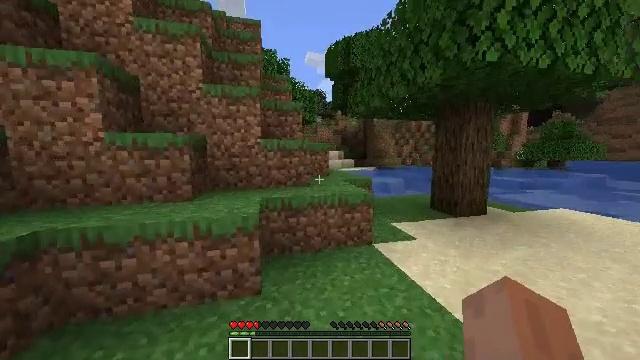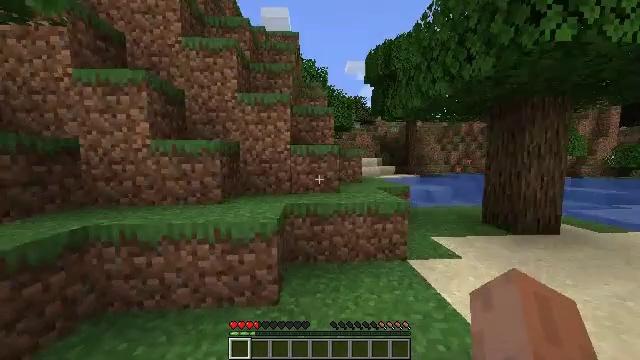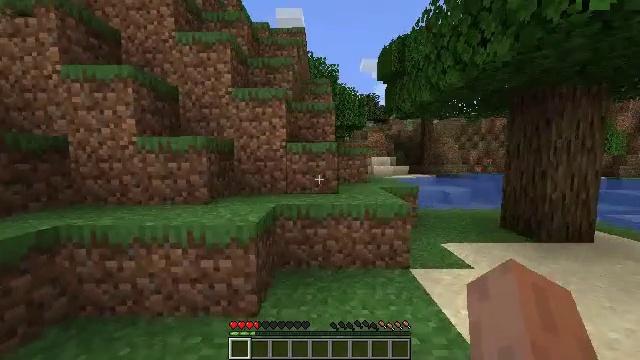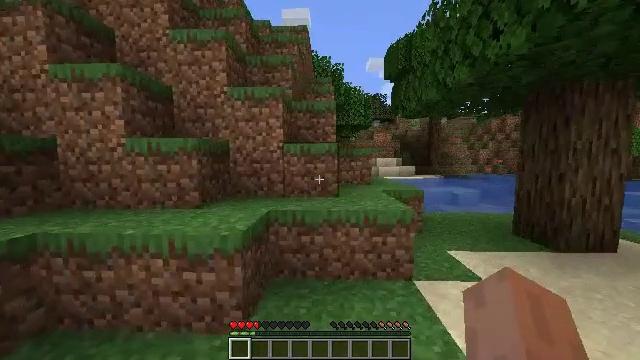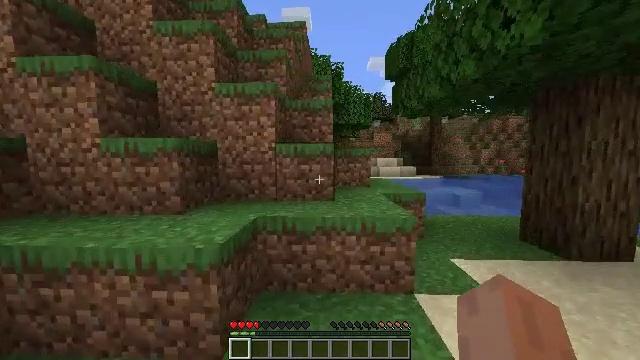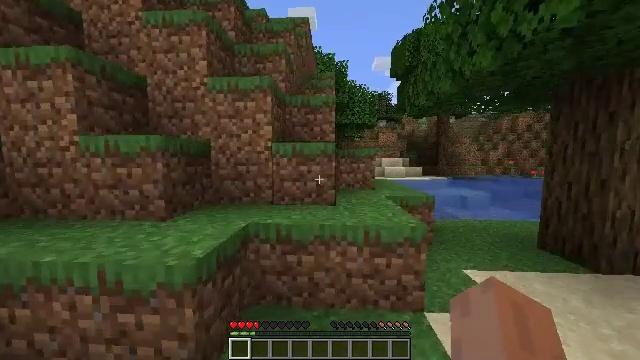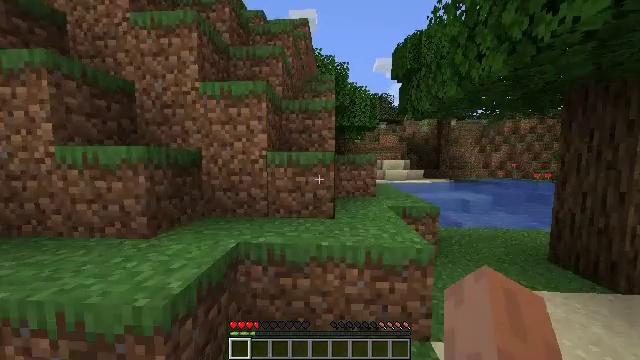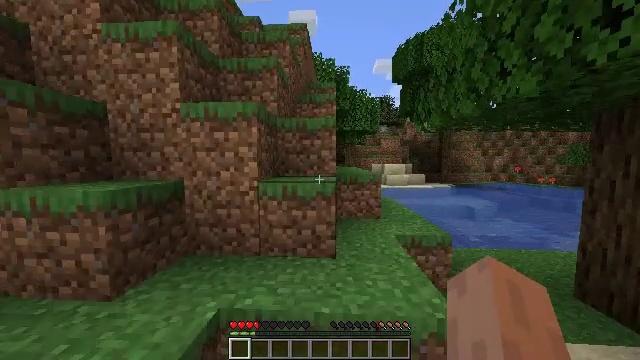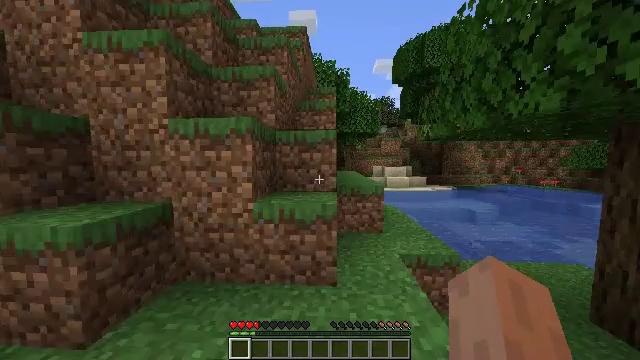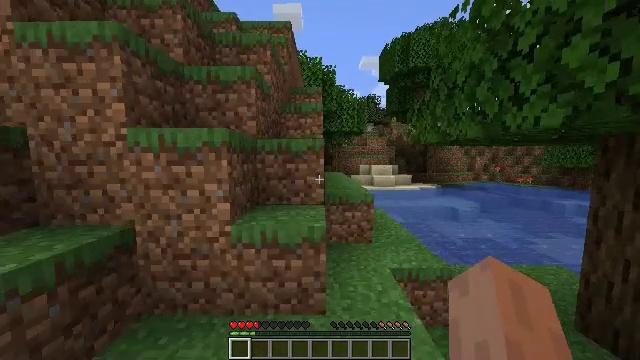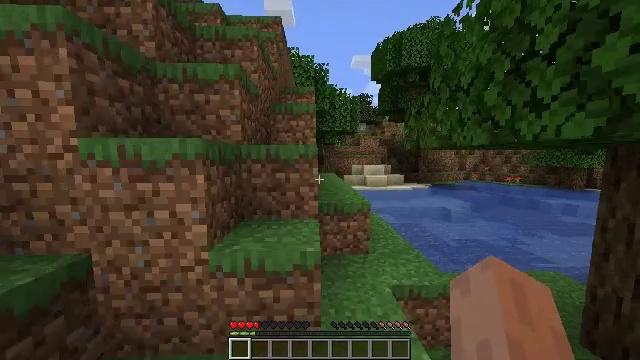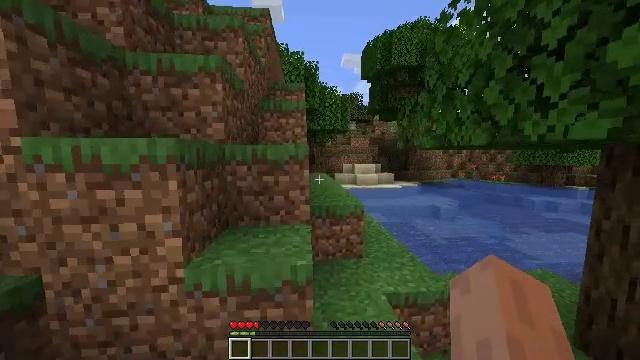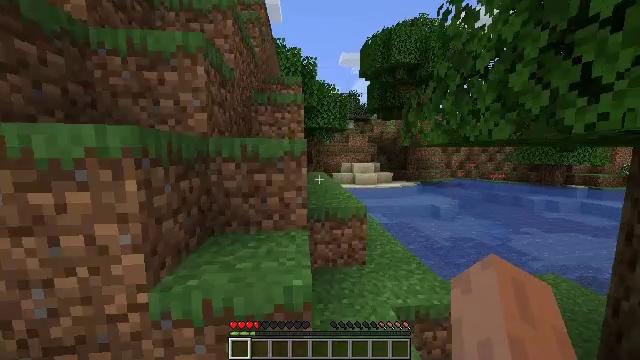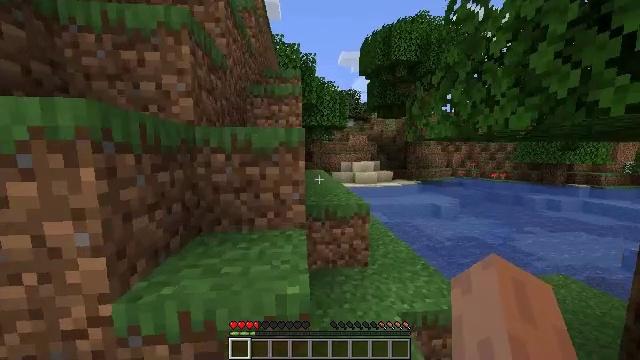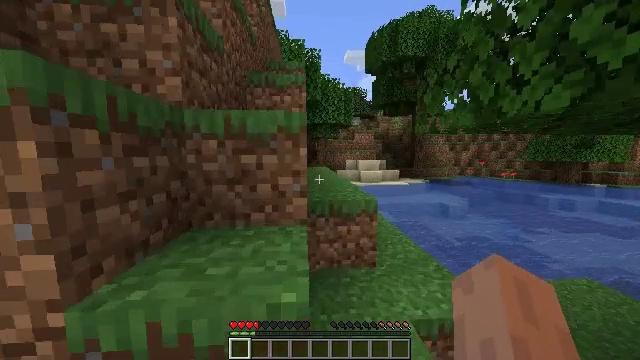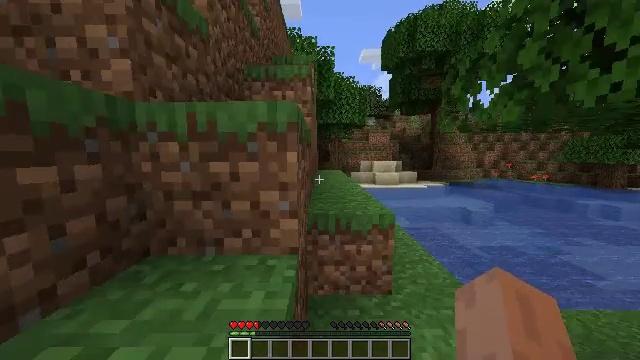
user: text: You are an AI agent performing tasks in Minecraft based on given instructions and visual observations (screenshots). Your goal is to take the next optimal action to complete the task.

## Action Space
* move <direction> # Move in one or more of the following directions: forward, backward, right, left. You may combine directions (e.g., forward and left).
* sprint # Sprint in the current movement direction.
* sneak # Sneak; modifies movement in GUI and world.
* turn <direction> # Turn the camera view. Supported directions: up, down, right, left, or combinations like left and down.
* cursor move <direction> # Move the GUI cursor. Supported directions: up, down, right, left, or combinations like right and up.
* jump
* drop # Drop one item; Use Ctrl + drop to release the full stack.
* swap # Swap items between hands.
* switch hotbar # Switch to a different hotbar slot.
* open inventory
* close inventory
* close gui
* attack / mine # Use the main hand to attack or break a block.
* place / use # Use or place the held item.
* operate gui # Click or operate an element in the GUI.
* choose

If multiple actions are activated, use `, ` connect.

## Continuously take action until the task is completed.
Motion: motion action
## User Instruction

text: Break the birch leaves block.
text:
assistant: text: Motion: move forward and move right, sprint, turn left and up
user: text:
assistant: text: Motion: move forward and move right, sprint, turn left
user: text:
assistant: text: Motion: move forward, sprint, turn left
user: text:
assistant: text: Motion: move forward, sprint
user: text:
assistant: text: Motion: move forward, sprint, turn left
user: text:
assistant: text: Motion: move forward, sprint, jump
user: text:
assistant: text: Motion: move forward, sprint, jump
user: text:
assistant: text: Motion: move forward, sprint, jump
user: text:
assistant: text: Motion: move forward, sprint, turn right, jump
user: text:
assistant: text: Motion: move forward, sprint, turn right, jump
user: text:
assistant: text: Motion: move forward, sprint, turn right, jump
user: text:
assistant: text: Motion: move forward and move right, sprint, jump
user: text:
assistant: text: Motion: move forward and move right, sprint, jump
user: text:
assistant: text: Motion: move forward and move right, sprint, turn left, jump
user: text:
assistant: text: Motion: move forward and move right, sprint, turn left, jump
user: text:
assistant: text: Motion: move forward and move right, sprint, turn left, jump
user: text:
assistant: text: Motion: move forward and move right, sprint, turn left, jump
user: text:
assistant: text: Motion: move forward and move right, sprint, turn left, jump
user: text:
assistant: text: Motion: move forward and move right, sprint, turn left, jump
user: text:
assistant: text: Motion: move forward and move right, sprint, turn left, jump
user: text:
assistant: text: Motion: move forward and move right, sprint, turn left and down, jump
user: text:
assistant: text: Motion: move forward, sprint, turn left, jump
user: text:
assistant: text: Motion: move forward, sprint, turn left, jump
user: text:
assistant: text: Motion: move forward, sprint, turn left, jump
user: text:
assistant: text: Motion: move forward, sprint, jump
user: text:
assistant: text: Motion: move forward, sprint, jump
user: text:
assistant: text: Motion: move forward, sprint, jump
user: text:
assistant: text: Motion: move forward, sprint, jump
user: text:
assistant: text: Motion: move forward, sprint, jump
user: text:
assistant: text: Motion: move forward, sprint, jump